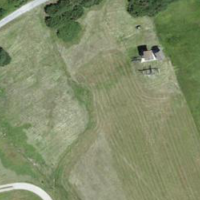
EUNIS habitat code: 26
Species observed at this site:
Parnassia palustris